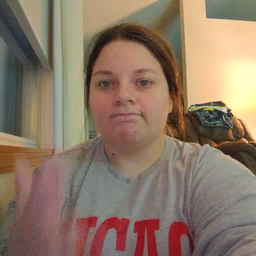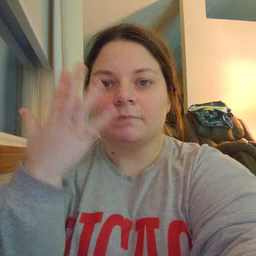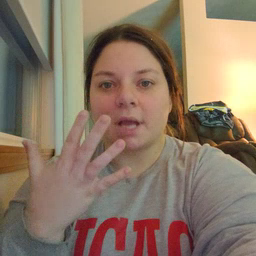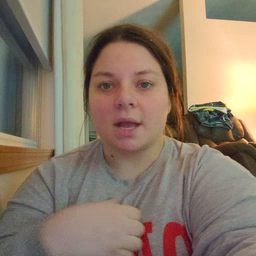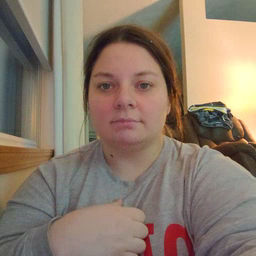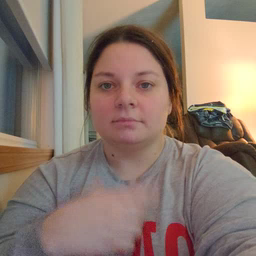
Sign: sad